Question: What is the measurement shown in the image?
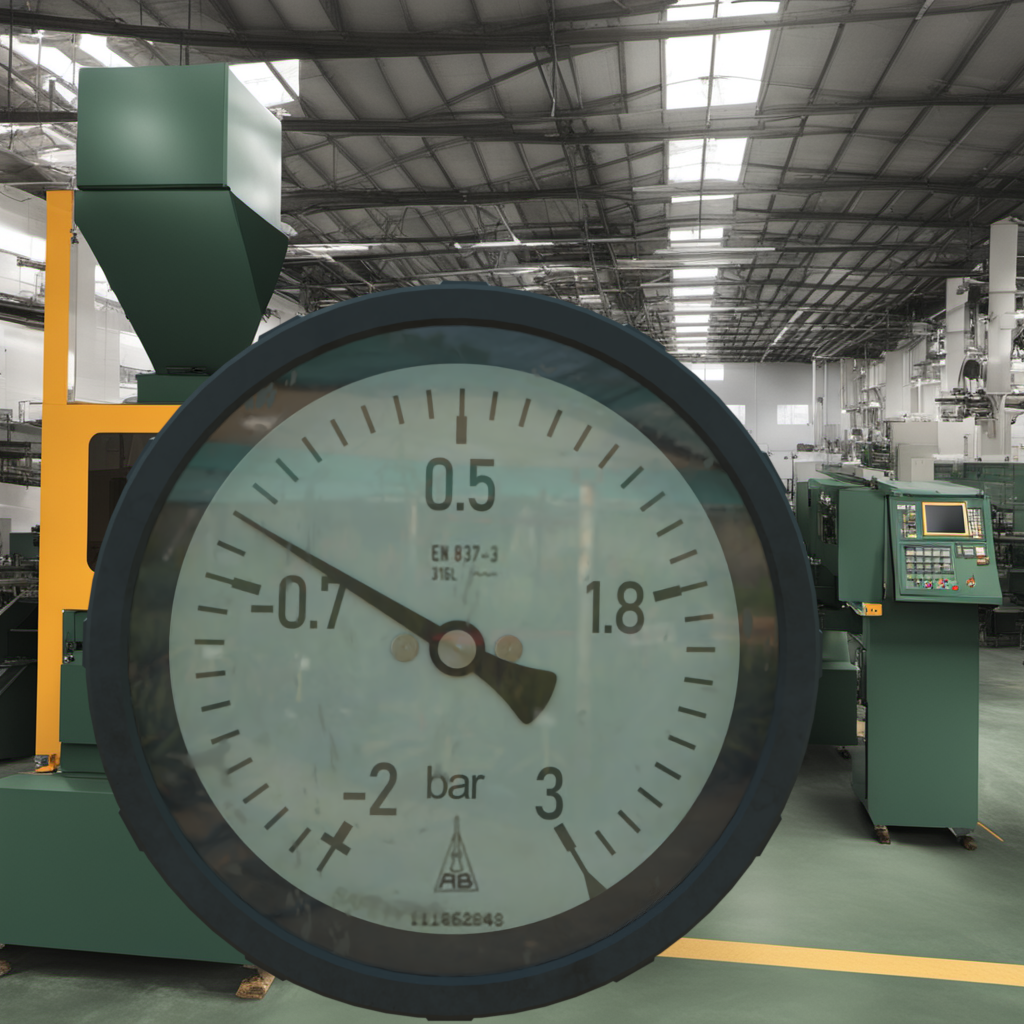
Answer: The result is -0.53
Question: What is the reading range of this measurement?
Answer: The range is from -2 to 3
Question: What is the minimum and maximum value range of this measurement?
Answer: The minimum value is -2 and the maximum value is 3